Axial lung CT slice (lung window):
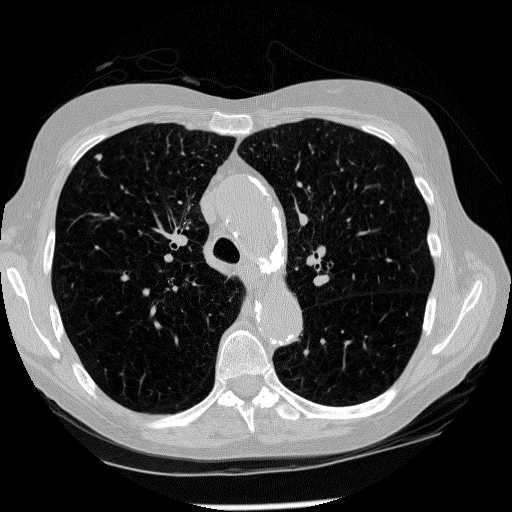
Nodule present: yes
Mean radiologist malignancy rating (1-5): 3.333